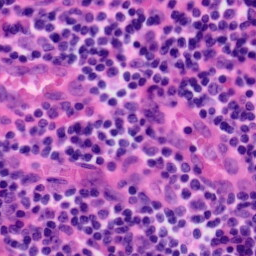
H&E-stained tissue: Tonsil